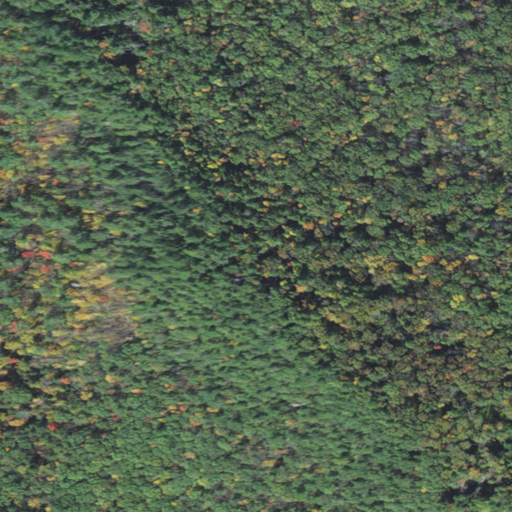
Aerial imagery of mountain in Massachusetts named Little Mount Grace containing evergreen forest, mixed forest, and deciduous forest